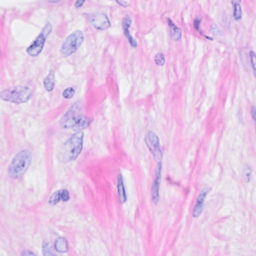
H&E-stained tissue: Breast